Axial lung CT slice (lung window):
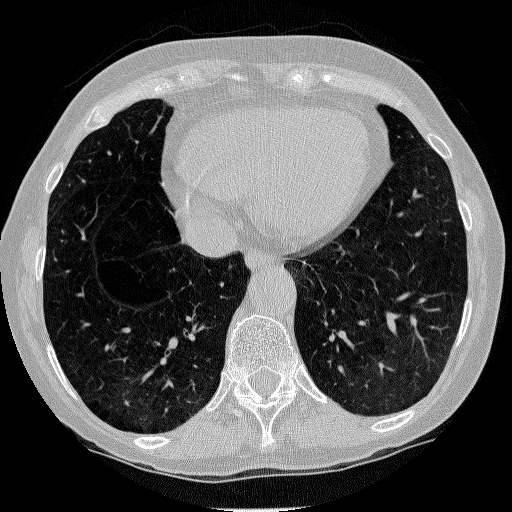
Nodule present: no